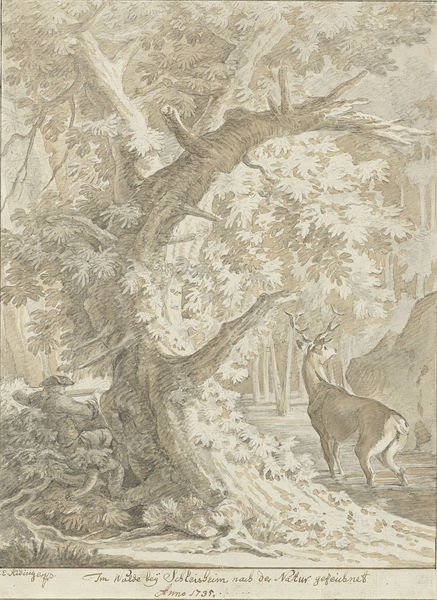
Titel: Jager legt aan op reebok in het water onder een oude boom
Künstler: Johann Elias Ridinger
Standort: Amsterdam
Institution: Rijksmuseum
Schlagwörter: wasser, aquarell, teich, zeichnung, wald, fluß, lichtung, hirsch, jäger, eiche, flinte, macht, geweih